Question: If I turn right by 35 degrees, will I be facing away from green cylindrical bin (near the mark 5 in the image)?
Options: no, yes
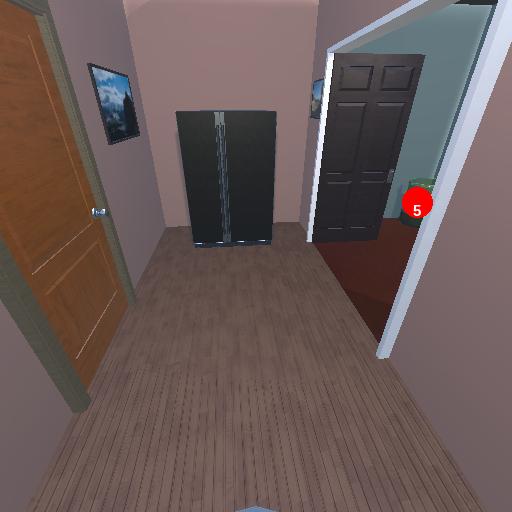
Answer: no